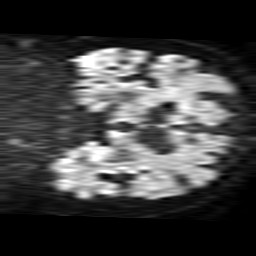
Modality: TRACE
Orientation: coronal
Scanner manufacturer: philips
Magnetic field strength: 1.5 T
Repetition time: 3.652 s
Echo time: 0.09257 s